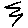
Label: zigzag